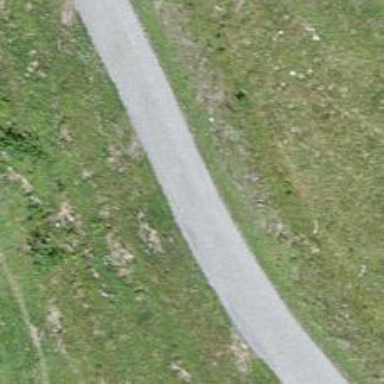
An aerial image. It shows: Asphalt track with grade 1 tracktype.